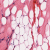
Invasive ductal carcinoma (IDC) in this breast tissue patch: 0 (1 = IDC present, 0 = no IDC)